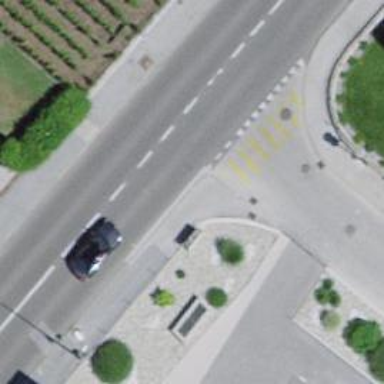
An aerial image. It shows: Kerb barrier.